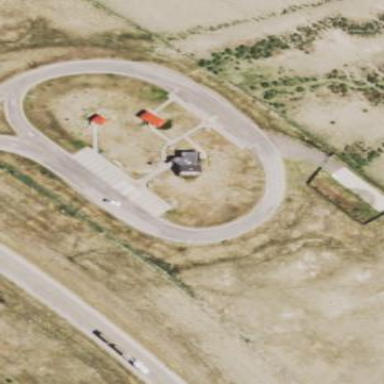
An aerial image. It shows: Rest area on the road.